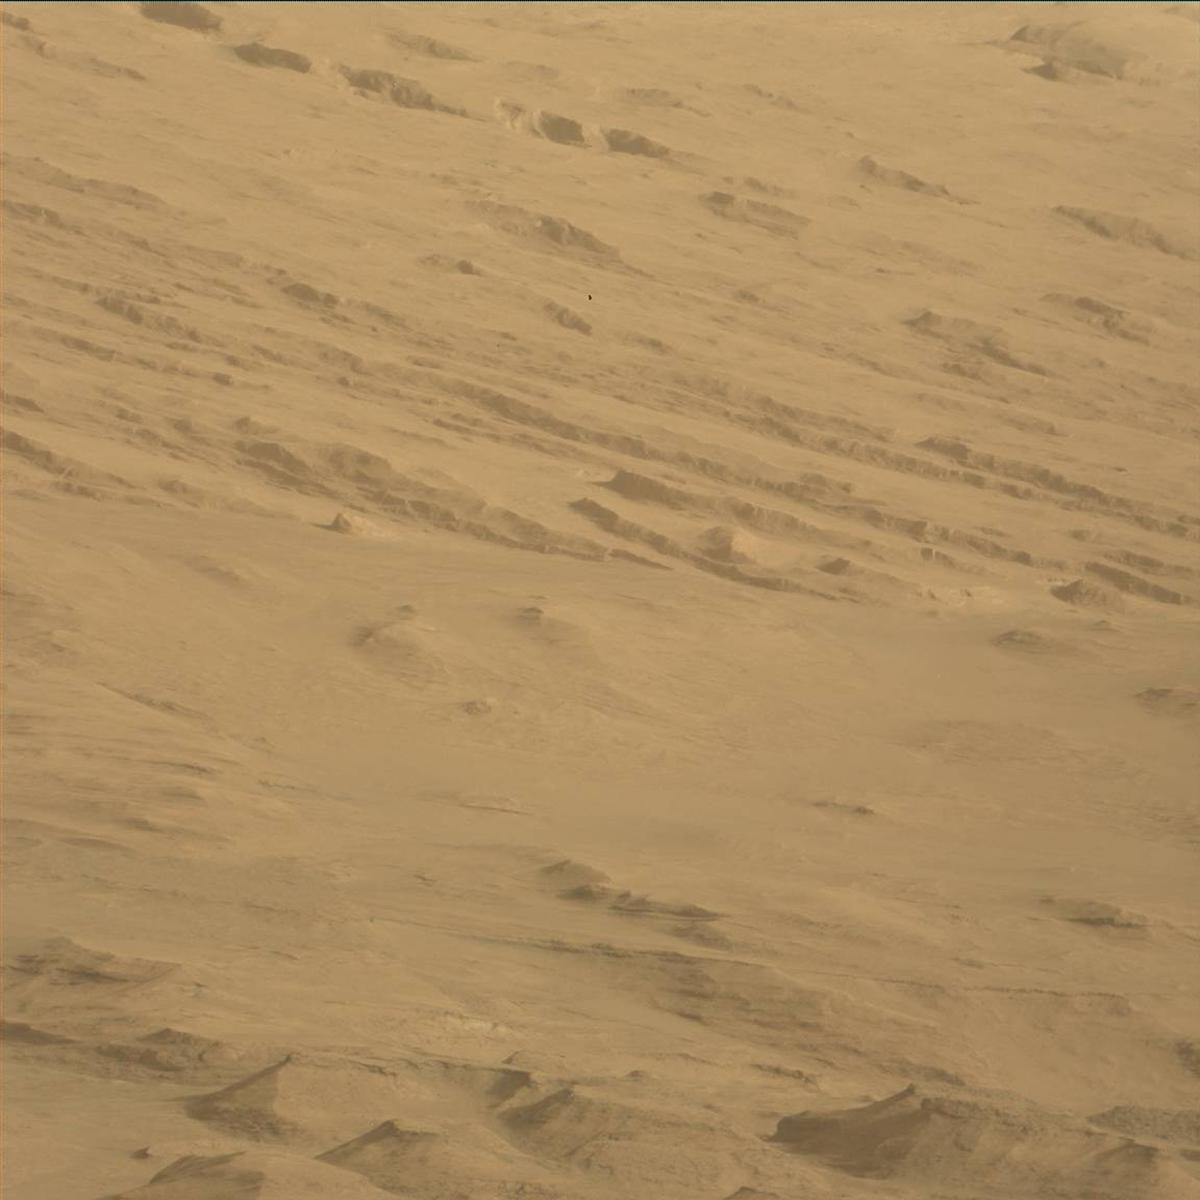
Terrain classes present: Ridge